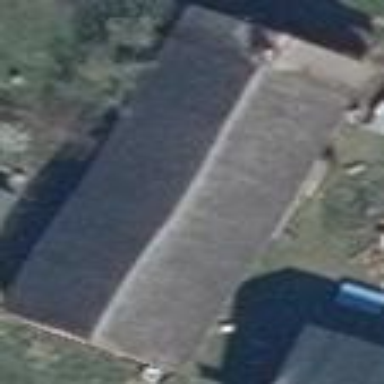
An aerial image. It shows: Barn.